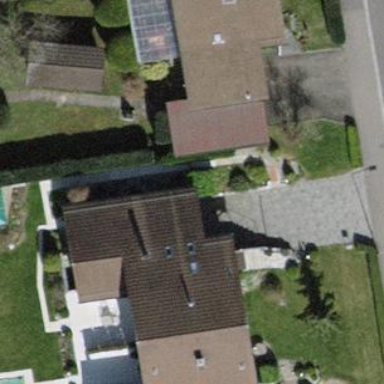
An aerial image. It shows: Building with tile roof.